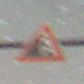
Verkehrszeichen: SteinschlagLinks
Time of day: Night
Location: Outdoor (Nature)
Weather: Clear
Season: NotSpecified
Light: Natural